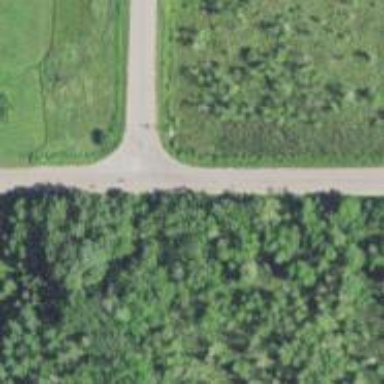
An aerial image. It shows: Stop road.